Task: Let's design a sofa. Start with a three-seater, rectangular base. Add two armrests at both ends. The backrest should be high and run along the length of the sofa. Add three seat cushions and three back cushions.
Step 40:
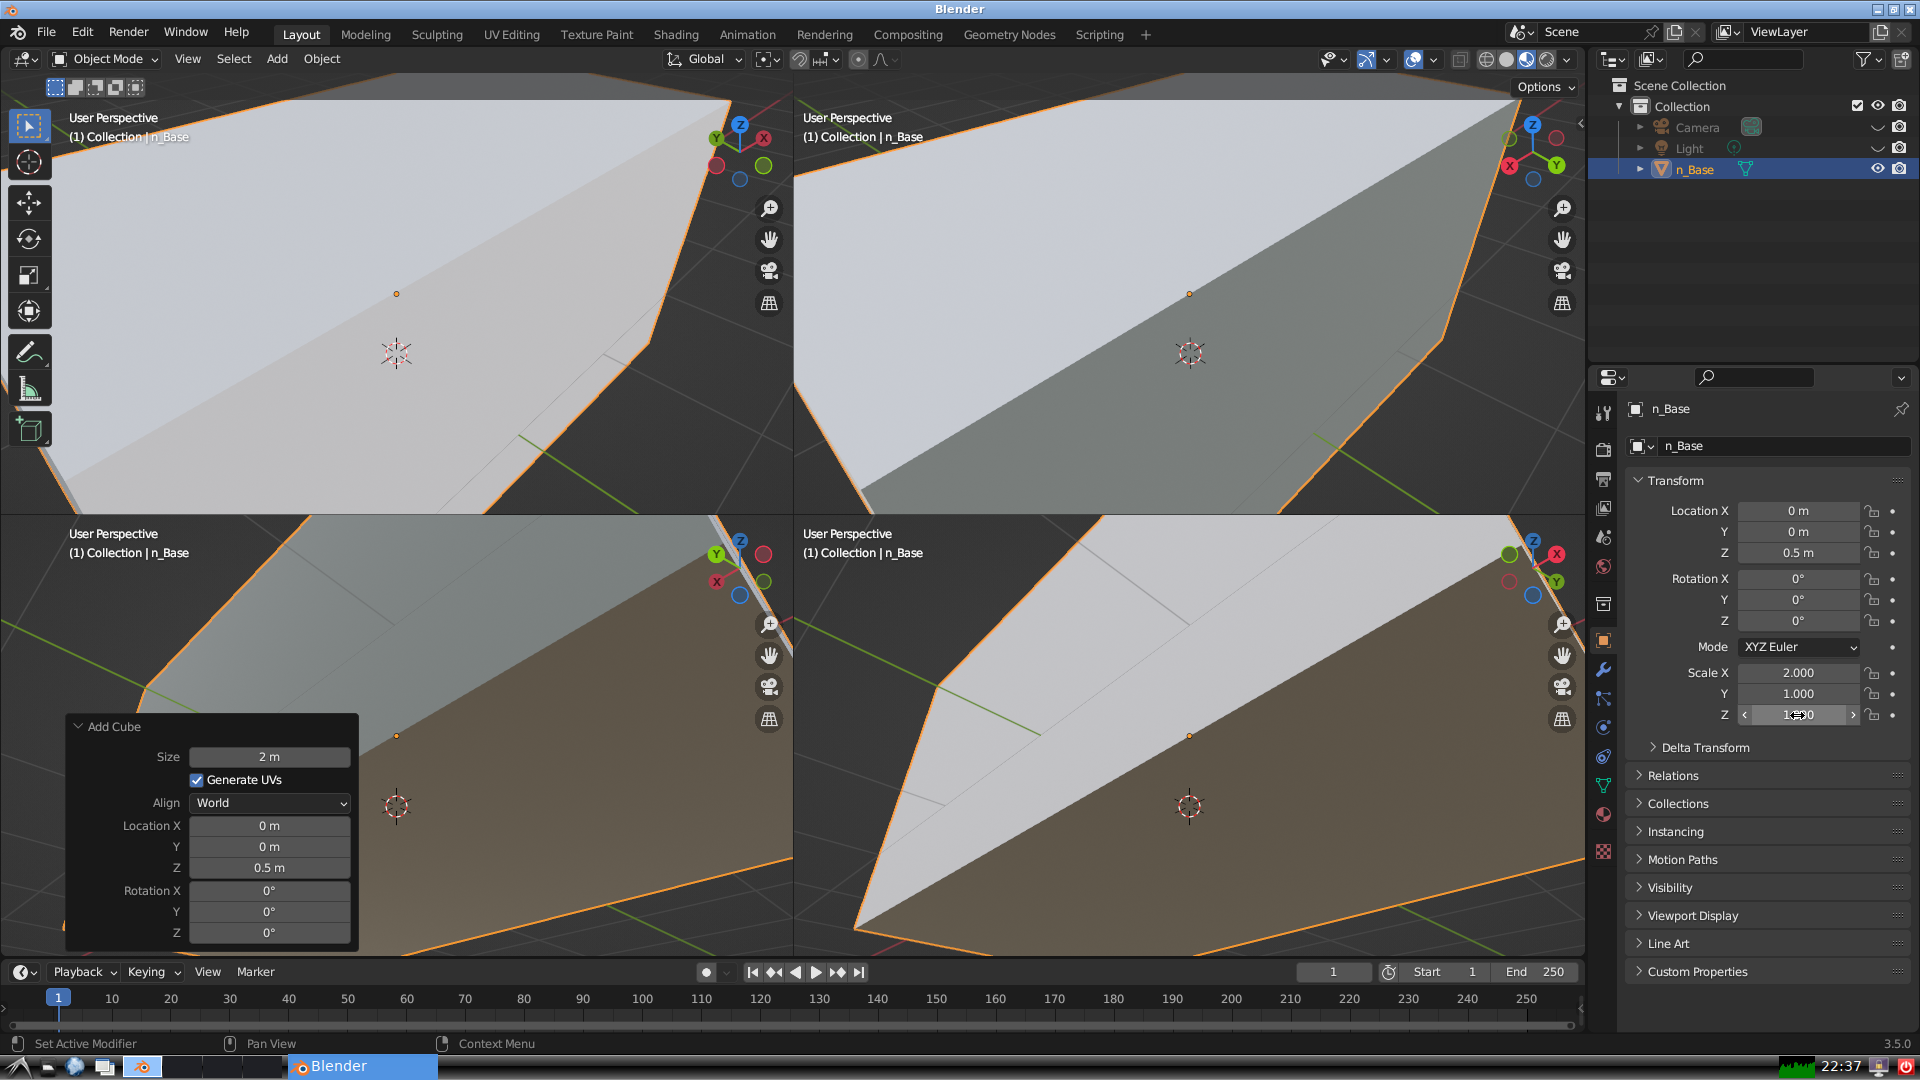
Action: click: no